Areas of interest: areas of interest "Park and greenspace"
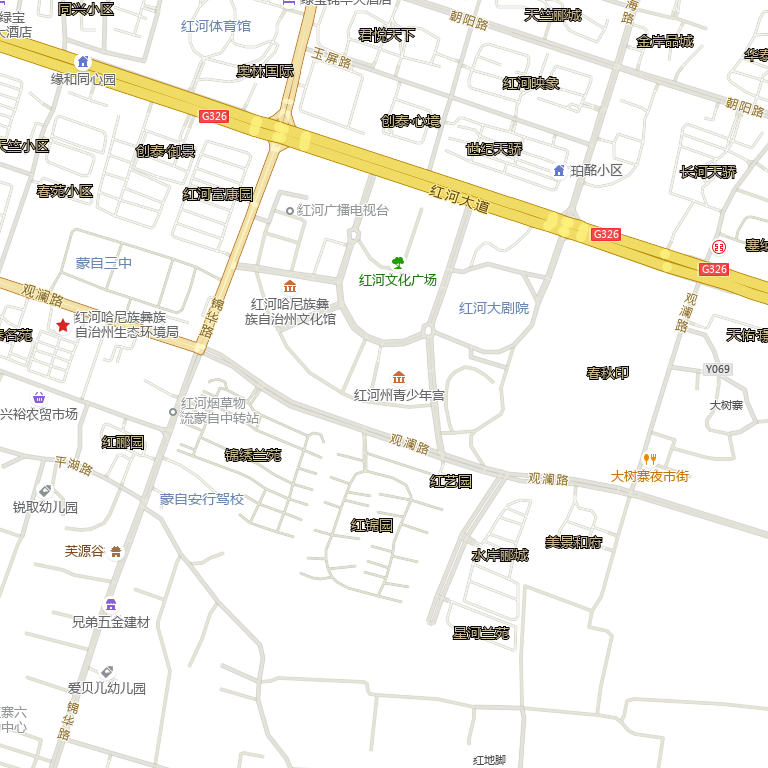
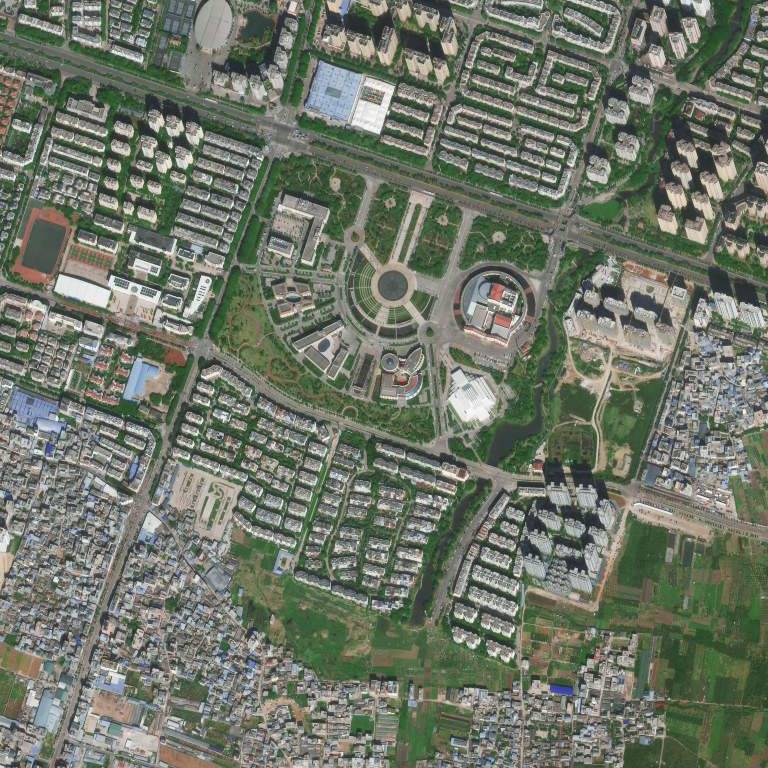